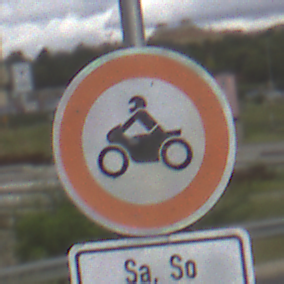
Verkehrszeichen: VerbotKraftraeder
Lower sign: ZeitangabenMitBeschraenkungAufWochentage9
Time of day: MorningAfternoon
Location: Outdoor (Suburban)
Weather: PartlyCloudy
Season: NotSpecified
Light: Natural